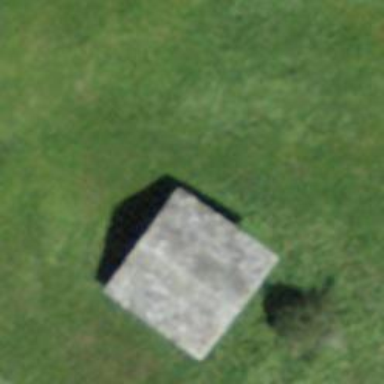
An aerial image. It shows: Barn.